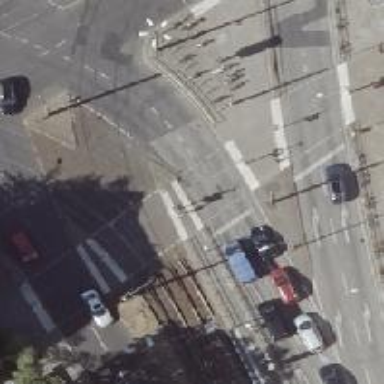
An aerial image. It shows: Tram crossing with traffic signals.